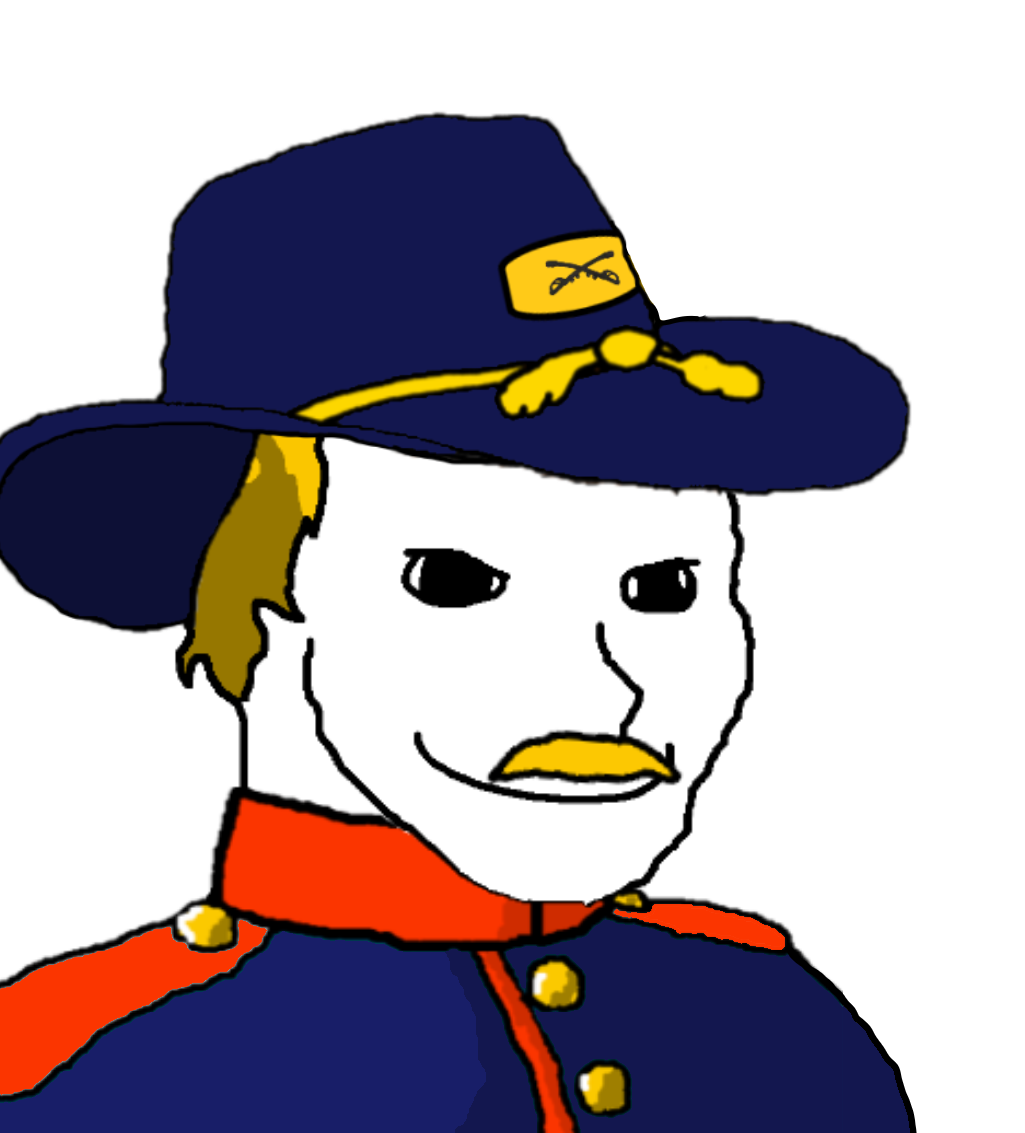
Label: 5_Oomer